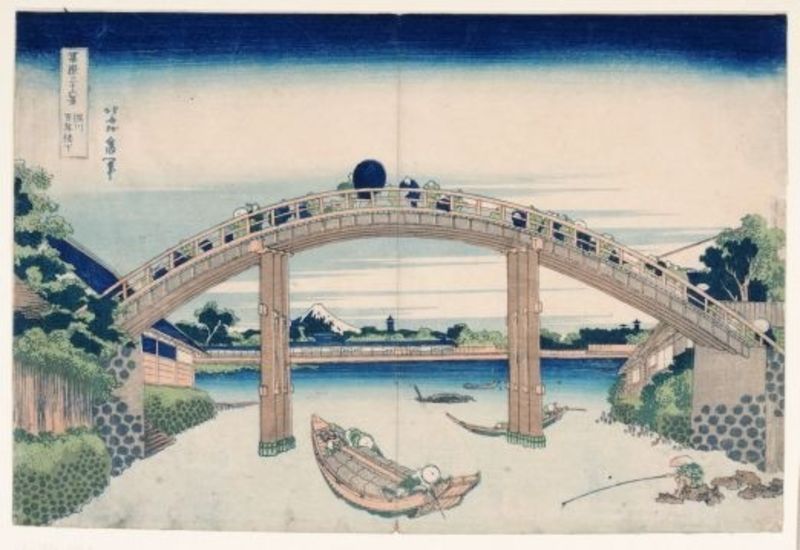
Titel: Blick vom Fluss Fuka unterhalb der Mannen-Brücke hindurch, Blatt 4 aus der Serie: 36 Ansichten des Fuji
Künstler: Katsushika Hokusai
Standort: Hamburg
Institution: Museum für Kunst und Gewerbe Hamburg
Schlagwörter: berg, blau, himmel, meer, wasser, weiß, bäume, fluss, menschen, see, ufer, holz, pfeiler, schnee, brücke, pflanzen, boot, turm, holzschnitt, japan, schiff, schrift, berge, gebirge, kutter, inschrift, geländer, japanisch, vulkan, asien, druckgraphik, druckgrafik, angel, china, viadukt, zeit, farbholzschnitt, angler, angeln, jahre, angelrute, mannen, edo, fuji, reproduktionen, volcano, 41, druckerzeugnisse, fudji, aquädukt, volcan